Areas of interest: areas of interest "Industrial"
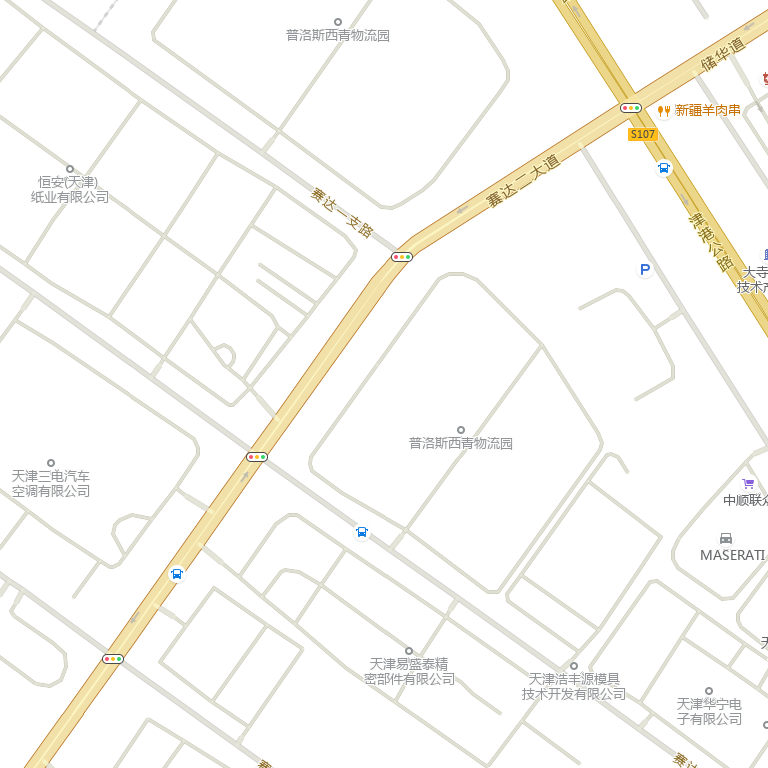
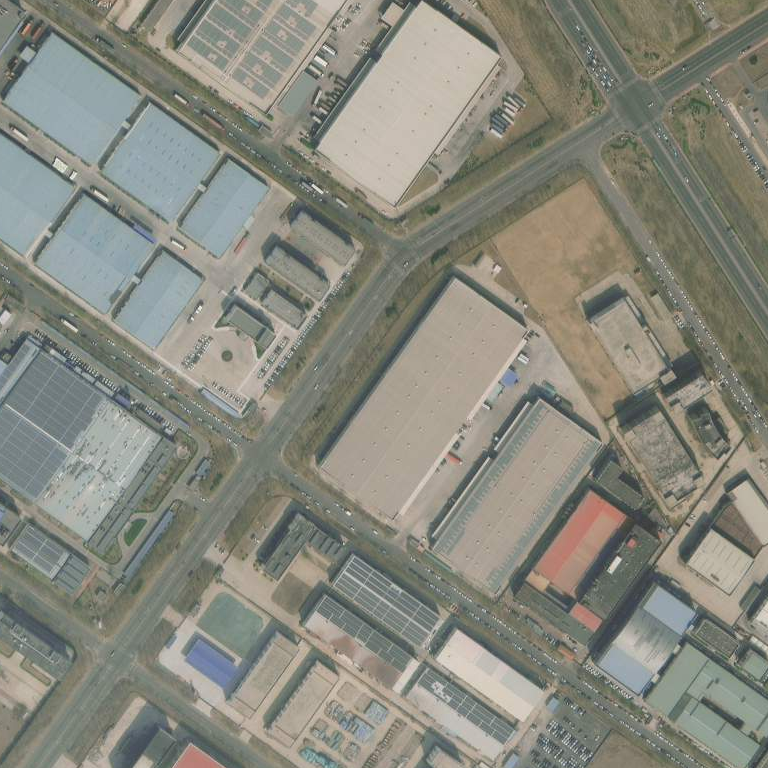